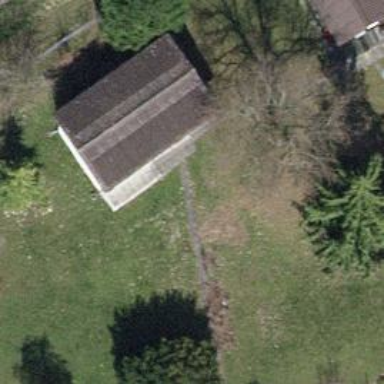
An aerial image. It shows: Shed.